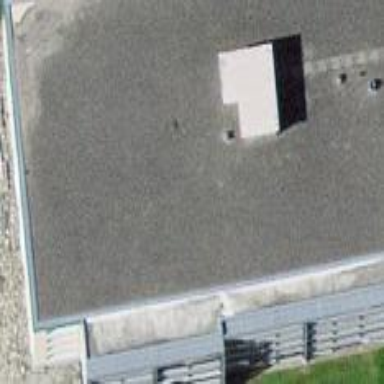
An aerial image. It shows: Flat-roofed residential building.